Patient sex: M
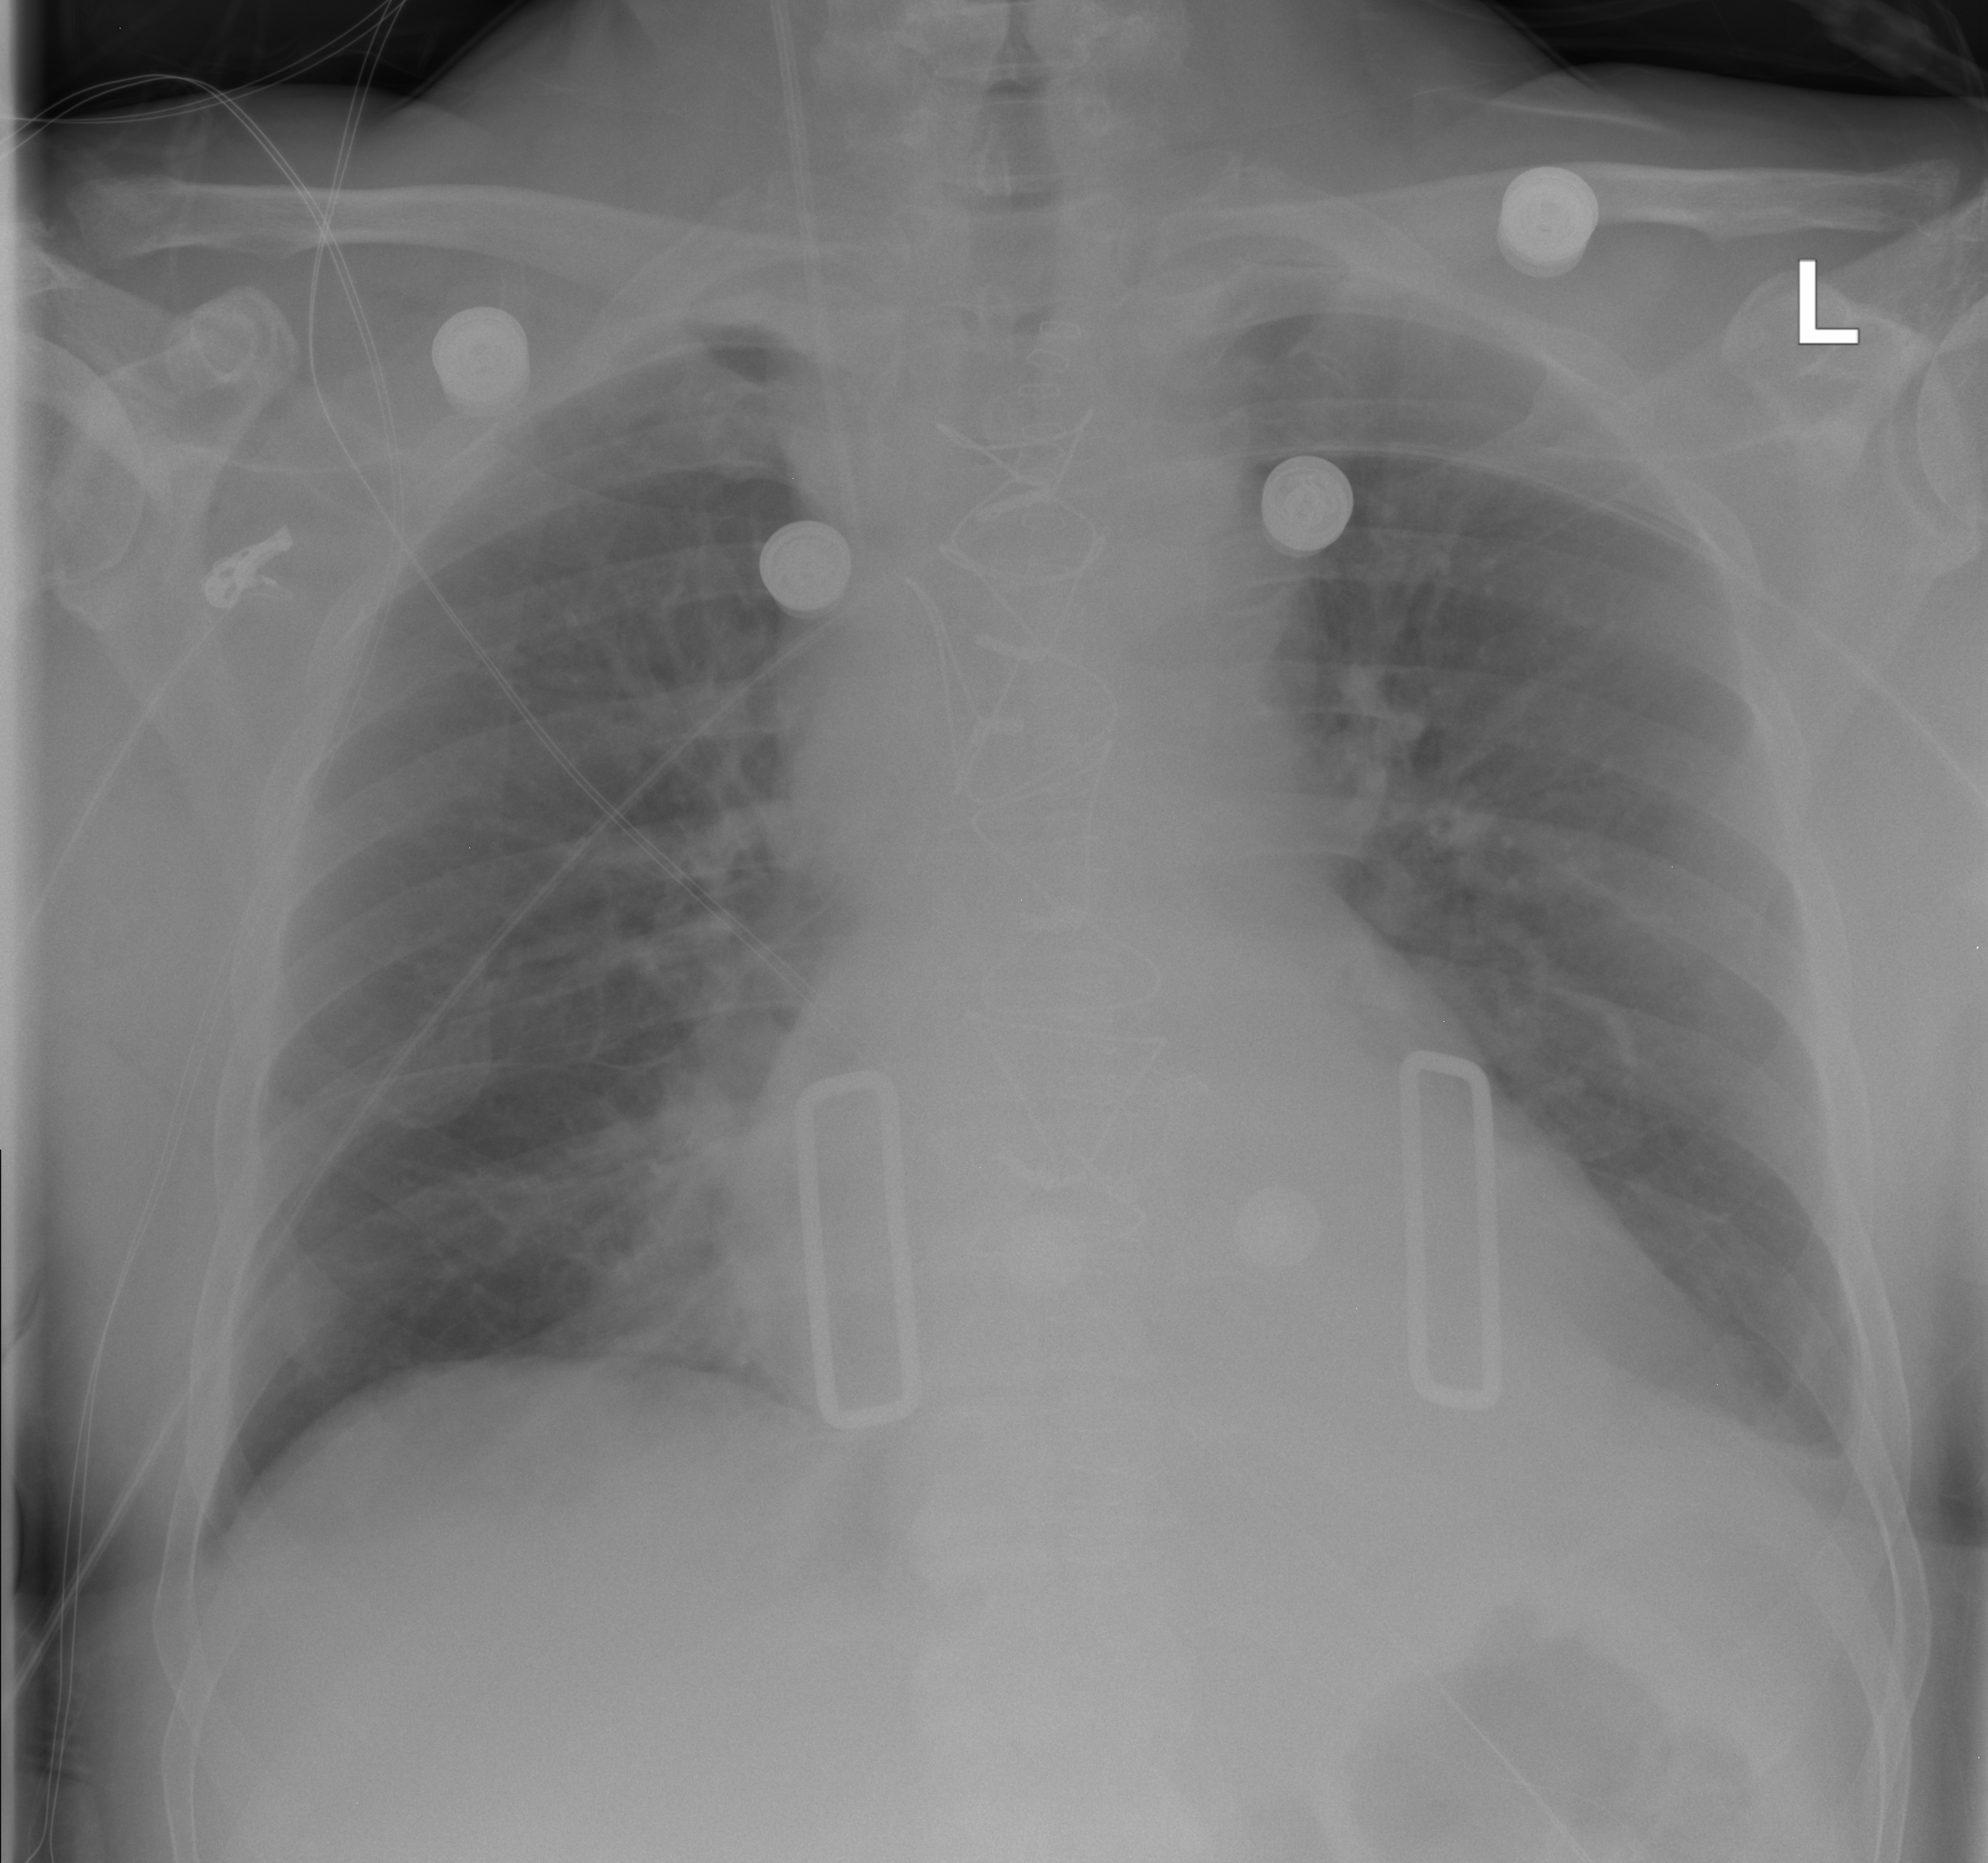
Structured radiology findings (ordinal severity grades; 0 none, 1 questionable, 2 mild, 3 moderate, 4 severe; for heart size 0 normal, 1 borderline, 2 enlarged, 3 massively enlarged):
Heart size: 1
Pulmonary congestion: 0
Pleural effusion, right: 0
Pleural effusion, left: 2
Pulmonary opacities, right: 0
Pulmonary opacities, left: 0
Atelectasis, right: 0
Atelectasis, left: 2